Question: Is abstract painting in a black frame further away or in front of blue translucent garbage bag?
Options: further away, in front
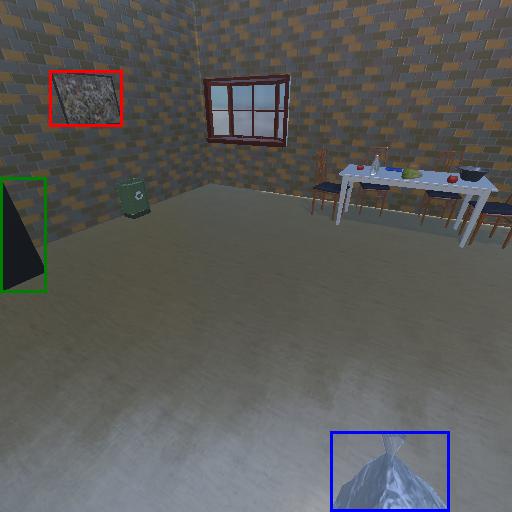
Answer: further away